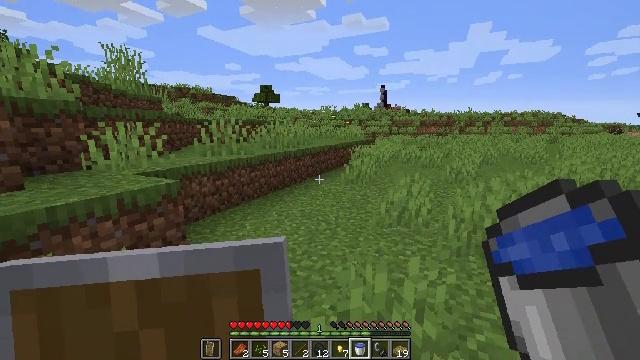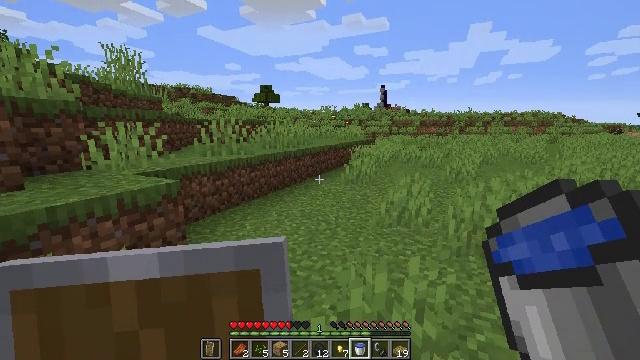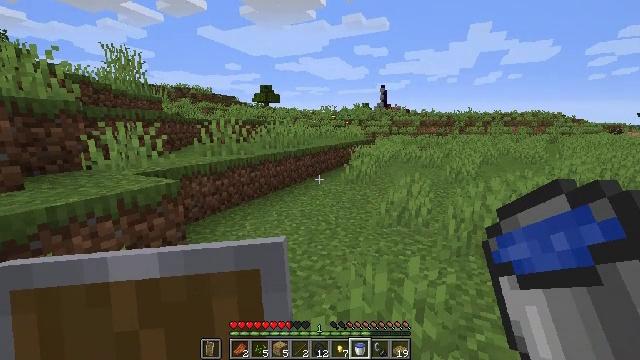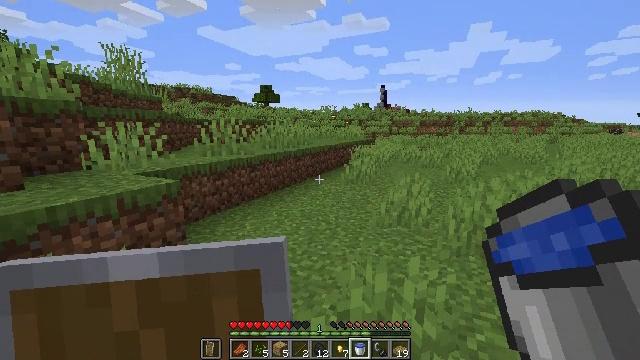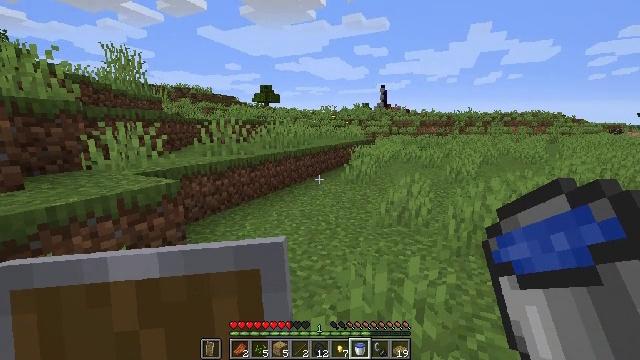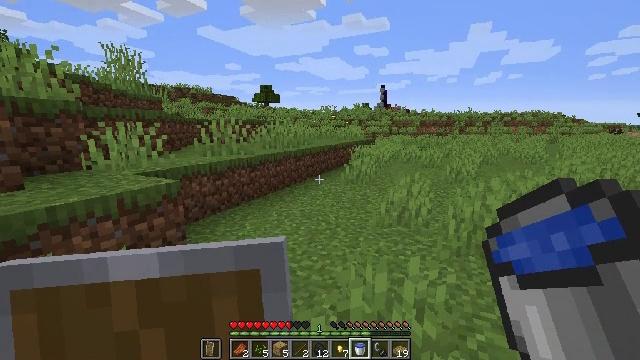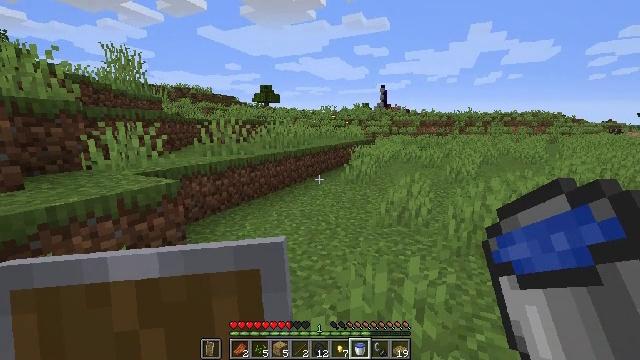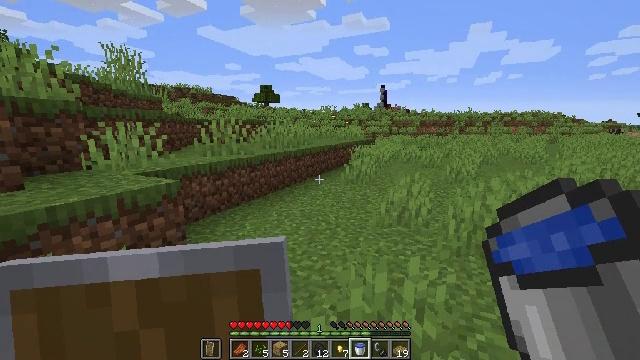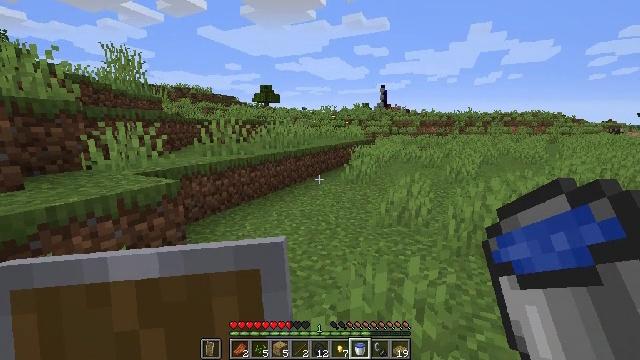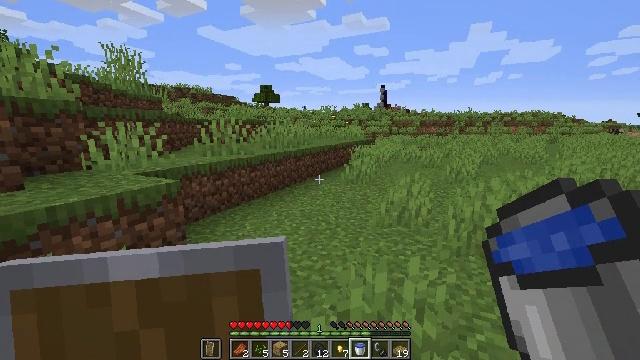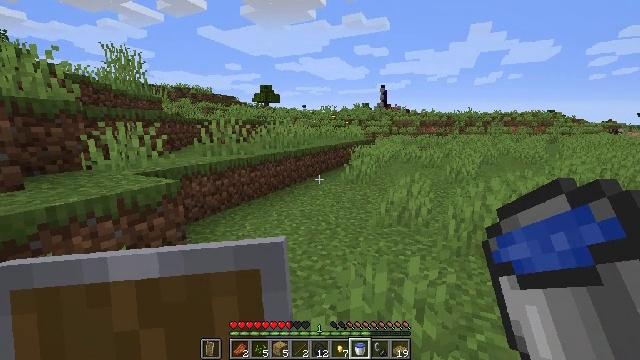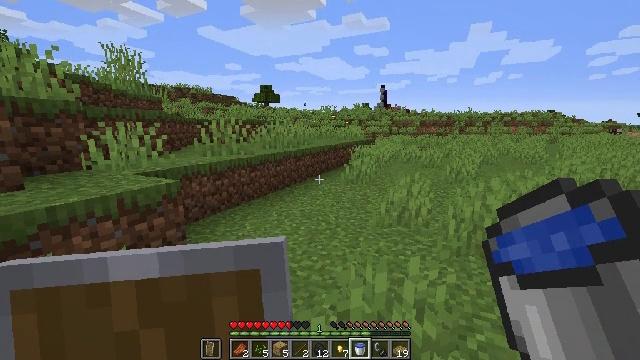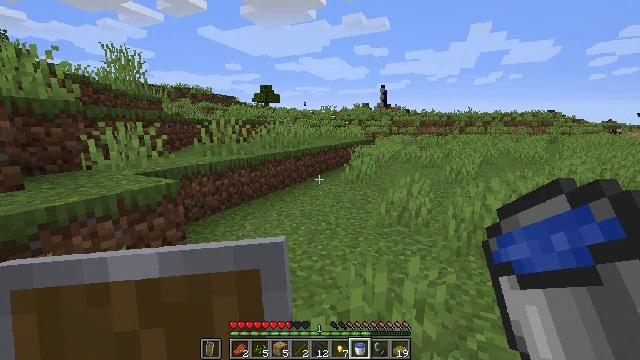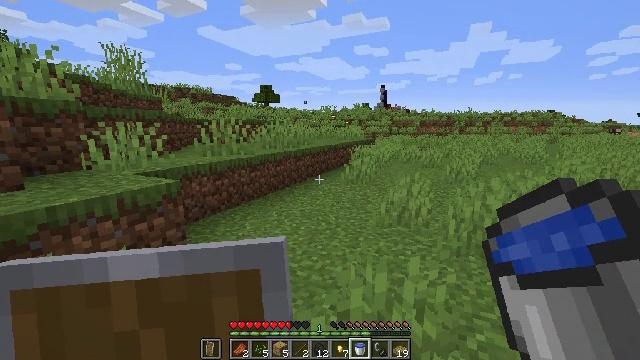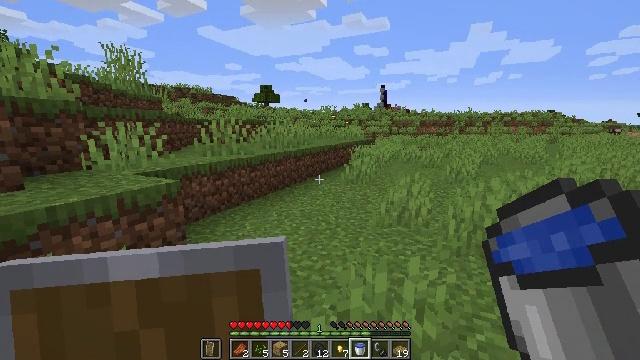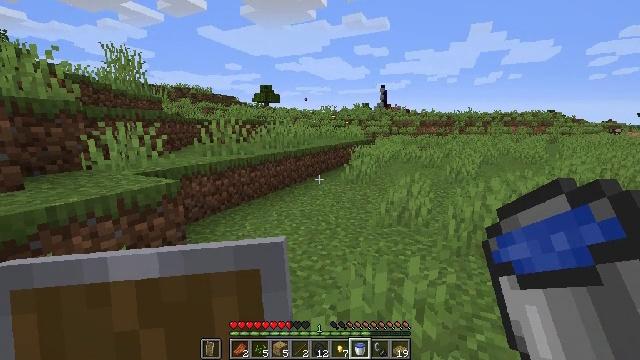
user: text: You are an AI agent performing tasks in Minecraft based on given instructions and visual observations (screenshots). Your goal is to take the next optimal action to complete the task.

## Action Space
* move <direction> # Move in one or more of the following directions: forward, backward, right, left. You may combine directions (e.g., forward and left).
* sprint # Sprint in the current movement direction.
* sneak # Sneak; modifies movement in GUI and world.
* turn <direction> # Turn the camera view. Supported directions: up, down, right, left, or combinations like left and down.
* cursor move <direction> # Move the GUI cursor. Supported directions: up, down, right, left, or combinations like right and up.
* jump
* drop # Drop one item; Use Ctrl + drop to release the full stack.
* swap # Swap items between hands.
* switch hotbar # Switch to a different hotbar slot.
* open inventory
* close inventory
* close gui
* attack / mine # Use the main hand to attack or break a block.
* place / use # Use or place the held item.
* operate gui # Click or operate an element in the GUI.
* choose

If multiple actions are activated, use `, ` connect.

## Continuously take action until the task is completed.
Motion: motion action
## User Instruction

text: Mine the magma block in the nether.
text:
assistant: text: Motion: no_op
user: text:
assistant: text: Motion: no_op
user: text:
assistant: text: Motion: no_op
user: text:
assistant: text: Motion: no_op
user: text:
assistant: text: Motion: no_op
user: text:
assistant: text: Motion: no_op
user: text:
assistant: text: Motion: no_op
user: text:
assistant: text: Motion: no_op
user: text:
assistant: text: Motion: no_op
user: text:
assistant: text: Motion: no_op
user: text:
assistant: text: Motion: no_op
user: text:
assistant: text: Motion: no_op
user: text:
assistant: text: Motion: no_op
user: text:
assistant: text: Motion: no_op
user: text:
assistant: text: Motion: no_op
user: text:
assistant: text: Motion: no_op
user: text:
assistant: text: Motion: no_op
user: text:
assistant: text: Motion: no_op
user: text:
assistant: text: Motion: no_op
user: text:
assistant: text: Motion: no_op
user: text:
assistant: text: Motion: no_op
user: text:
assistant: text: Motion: no_op
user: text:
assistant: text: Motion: no_op
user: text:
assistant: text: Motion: no_op
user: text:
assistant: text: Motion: no_op
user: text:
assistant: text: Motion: no_op
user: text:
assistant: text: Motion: no_op
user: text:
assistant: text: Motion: no_op
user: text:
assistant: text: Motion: no_op
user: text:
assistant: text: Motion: no_op